Field crop: tomato
Growth stage: 2
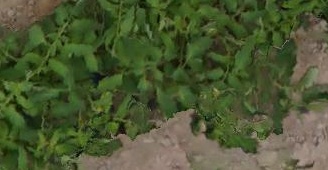
Species: tomato